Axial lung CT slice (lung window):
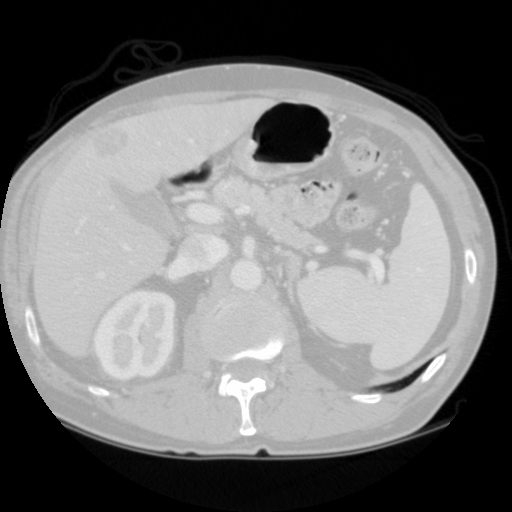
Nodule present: no